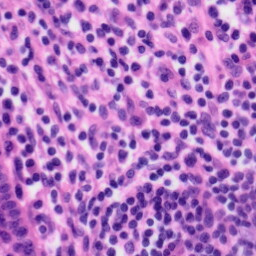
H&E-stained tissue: Tonsil